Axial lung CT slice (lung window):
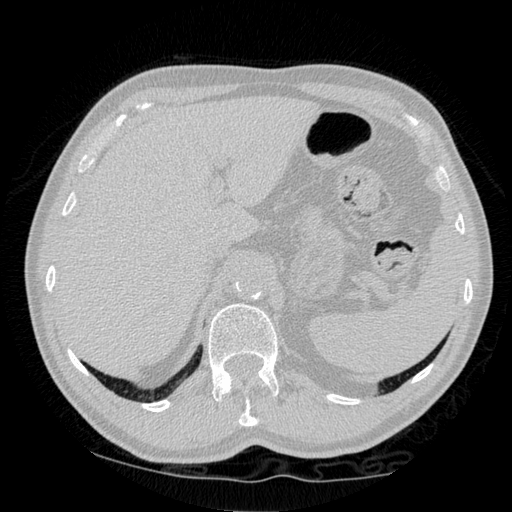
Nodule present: no